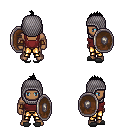
a pixel art fantasy rpg character, male body template, human, dark skin, maroon pirate shirt, gold greaves, black mohawk hairstyle, chain hood, cloth bracers, gray slippers, shield, four views (front, back, left, right), 2x2 character sprite sheet, small pixel art, hard edges, no anti-aliasing